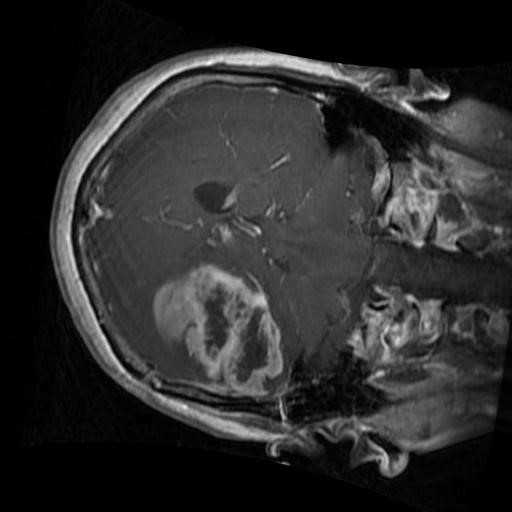
Label: brain_glioma